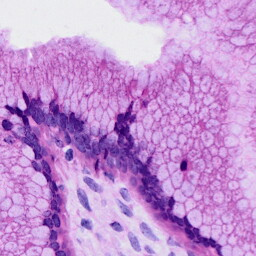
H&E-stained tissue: Cervix